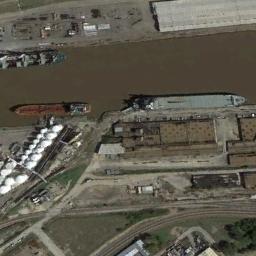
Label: ship